Question: 1. My professor gave me a programming assignment with some template boilerplate code - I completed it and submitted it.
2. My professor then added code to his original template code and told everyone to please redo the assignment.
I figured this would be a good opportunity to use a git merge:
1. I did git checkout -b linkedListUpdate
- Then pasted his new code template over my original code.- Then I did 'git add .'
1. I did git commit -m "Added professor's update to a new branch"
2. I did git checkout main
- Then I made a minor adjustment to the code (I changed a random comment)- Then I did 'git add .'
1. I did git commit -m "separating branches..."
- <URL>
1. FINALLY I try to merge them: git merge linkedListUpdate
A bunch of merge conflicts for me to resolve to pop up.
linkedListUpdate overwrote what I had in my main branch leaving me with just my professors template code.
What is the better way to separate main from the other branch so that merge forces conflict resolution instead of a fast-forward?
(committing a comment change just to adjust the 'geometry' of the branches seems kinda wrong)
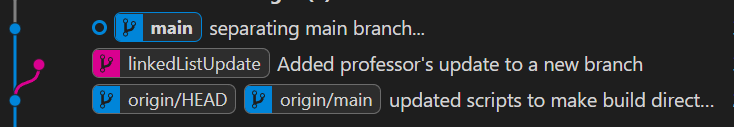
Answer: The only real error here is in your expectations: you expected merge conflicts, but there were not going to be any, and there were in fact none. It was definitely a good exercise for you though, as you've just hit on several very important questions!
There are a few background things you should start with, when setting up your own expectations here. Not all of these are strictly required but they help in terms of getting accurate mental images:
- A Git is mostly a collection of commits and other supporting objects. I say "mostly" because there's also a collection of (branch, tag, etc., names), which help Git (and you) find particularly-interesting commits, and when working with a repository--as opposed to a server-side one that you might find on GitHub, for instance--there's also an area in which you do your work, and then there's a whole host of smaller auxiliary items that are useful for all kinds of things.- A holds two things:- - - All objects, but especially commit objects--you'll rarely if ever deal with the other ones directly--have a . This is the key by which Git stores the object, in its big <URL>. of Git's names are stored in a second key-value database with the full name as the key--the full name of branch is 'refs/heads/B'--and one hash ID as the value. You only get one hash ID, but that's all Git needs.
The that you in your image see has round dots representing commits, and labels in oblong (rectangular with rounded corner) boxes representing names. The names the commits by storing the commit hash IDs.
As a plain-text image, I would draw the same thing like this:
'''
J <-- main
/
...--G--H <-- origin/main
I <-- linkedListUpdate
'''
where each of these uppercase letters stands in for a raw commit hash ID (we avoid trying to type these in as they're kind of unusable, e.g., '9bf691b78cf906751e65d65ba0c6ffdcd9a5a12c'). The for any one given commit, such as 'H' here, contains the raw hash ID of the commit that comes right before it, e.g., 'G'. So these are actually backwards-pointing arrows:
'''
... <-F <-G <-H <-- origin/main
'''
with the 'origin/main' giving us quick direct access to commit 'H', and commit 'H' itself giving us (and Git) indirect access to commit 'G', which in turn gives us access to earlier commit 'F', and so on.
Git says that the commits that are a name and working backwards are "on" the branch. So commit 'H' and earlier, here, is on the branches. Commit 'I' is only on 'linkedListUpdate' and commit 'J' is only on 'main'.
With all this in mind, let's take a look at 'git merge', and also at the distinction between a merge and the fake, non-merge-y merges that you are already aware of and asking about in your side question.
---
There are maintenance commands that can (slowly and painfully) trawl through the entire database, but as these can take many minutes, you wouldn't want that to be the normal mode of getting-work-done.
Whether 'origin/main' counts as a depends on who you ask and what they're thinking at this moment: in particular, the 'origin/main' is not a , but rather a living in the 'refs/remotes/' namespace. You can easily extract this particular commit, because it has a name to find it in one step, but you cannot get "on" 'origin/main' as a because it's not a .
Ultimately, the word is badly overused in Git, and it's often a good idea to quality exactly what you mean when you say "branch".
---
### True merges
Given a starting setup like this:
'''
J <-- main (HEAD)
/
...--G--H
I <-- linkedListUpdate
'''
(the attached 'HEAD' shows which branch you're "on", as in 'git status' would say 'on branch main'), you run:
'''
git merge linkedListUpdate
'''
What happens? Let's start with the goal: But now we have to think about this. What does even mean?
Let's get a little more abstract and look at a situation where there are two or more commits in each "branch" that branches off from some common starting point:
'''
I--J <-- br1
/
...--G--H
K--L <-- br2
'''
Each holds a full snapshot, so the only way we can see what is to run 'git diff' or similar, to compare two commits.
We could compare commits 'J' and 'L' directly, but all that tells us is what's . It doesn't say who did which kind of work. Suppose we added some lines to some files on "our" branch 'br1', and they--whoever they are--added lines to the on their branch. The diff from our commit 'J' to their commit 'L' will say to delete the lines we added and add the lines they added. That's not right!
Swapping the commits, so that we compare 'L' and 'J' directly, does not help: now we delete the lines they added, and add our lines. Clearly we need something fancier.
We compare 'H-I' to see what we changed in 'I', then compare 'I-J' to see what we changed in 'J'. That at least gets us "the work we did". If there are many commits, we'd have a lot of individual comparisons to do here. But--hang on a minute!--every commit is a of . What if we just compare 'H' to 'J' directly? We'll see "what we did", completely ignoring all the "noise" of how we get there, with intermediate commit 'I' (and maybe a dozen more that we don't show).
The same trick works for comparing 'H' to 'L', to see what they changed. That's the work they did. The only really hard part is coming up with the , but in this case that's obvious: it's commit 'H'. Git calls this best-shared-commit the .
Going back to your own more concrete case, we have:
'''
J <-- main (HEAD)
/
...--G--H
I <-- linkedListUpdate
'''
and we have Git compare 'H' vs 'J' to see what you did--change one line, probably:
> changed a random comment
--and that's the change Git wants to take from "your side" of the operation. We have Git compare 'H' vs 'I' to see what your professor did. Then we have Git these two sets of changes.
You will get a merge conflict if:
- -
But as long as Git is able to apply your change(s) to places the other branch doesn't touch, and vice versa, Git will be able to combine these changes on its own.
Having combined the , Git then applies those combined changes to the snapshot in the commit 'H'. The resulting snapshot is ready to go into a new , which I like to call 'M' for Merge:
'''
J
/ ...--G--H M <-- main (HEAD)
\ /
I <-- linkedListUpdate
'''
The only thing special about 'M' is that, in its metadata, it lists previous commits instead of just one. As with any commit, the act of creating the new commit tells Git to update the so that the branch now points to the new commit. So now commit 'M' is on 'main'. Because 'M' points backwards to previous commits, though, suddenly commit 'I' is 'main'.
(This shows that , in Git, is kind of meaningless. And yet are crucial since they're how we find the commit from which we work backwards. So branches are meaningless, and also very important. Well, that's Git for you.)
---
In the less-obvious cases, the answer is to use the <URL> algorithm as extended for DAGs, which in this case also quickly finds 'H'.
Technically, a merge commit in Git can list any number of parent commits as long as the number is at least two. A commit with one parent is a normal, boring, commit, and one with no parents at all is a . The very first commit you make in a new empty repository is a root commit, and often that's the only one ever in all clones of that repository. Git's algorithms do all work with more than one root commit, but it's usually not a great idea to go about inserting extra roots.
---
### Fake merges
We often find ourselves making a new branch name:
'''
...--G--H <-- main (HEAD), feature
'''
and then making a commit or two on the branch, with 'git switch feature' (we're still on commit 'H', but we've changed which we're using to commit 'H') to get:
'''
...--G--H <-- main
I--J <-- feature (HEAD)
'''
If we 'git switch' back to 'main' and run 'git merge feature', we find ourselves in this situation:
'''
...--G--H
I--J <-- main (HEAD), feature
'''
What happened here? Why did the name 'main' just move forward to point directly to 'J'?
Well, remember how 'git merge' works. We start by finding the (right-most, in my drawings) commit that is on . In this case, that's commit 'H'. Then we have to diff the snapshot in that merge base against the snapshots in each branch-tip commit, 'H' and 'J' respectively. But:
'''
git diff <hash-of-H> <hash-of-H>
'''
is never going to show difference. The snapshot in 'H' is the snapshot in 'H'. There's no here, by definition!
So, Git notices that the commit the commit, and takes a short-cut. Git calls this a , although there's no actual merging involved: Git checks out the contents of the other commit, dragging the branch name forward so that 'main' and 'feature' now both point to commit 'J'.
Simply run:
'''
git merge --no-ff feature
'''
and you get:
'''
...--G--H------M <-- main (HEAD)
\ /
I--J <-- feature
'''
where new merge commit 'M' combines the work and therefore has the same as commit 'J', but has two parents as usual for a merge commit.
Even if there's just one commit, this preserves the "branch-y-ness" by adding a "merge bubble", as many call it. Using '--no-ff' is your choice: do it if you like, don't do it if you prefer the straight-line look.